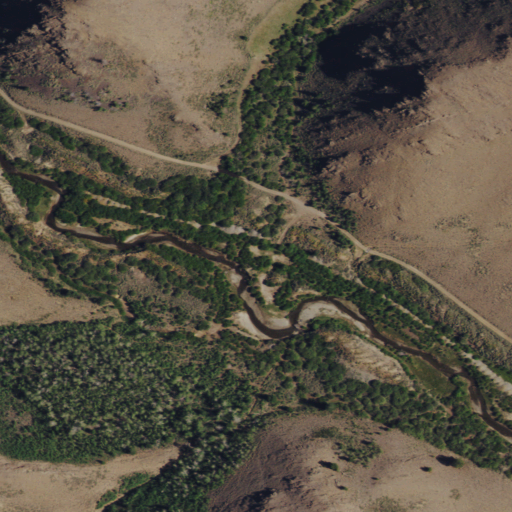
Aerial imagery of valley in Wyoming named Smith Gulch containing shrub, evergreen forest, mixed forest, herbaceous wetlands, and woody wetlands